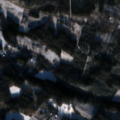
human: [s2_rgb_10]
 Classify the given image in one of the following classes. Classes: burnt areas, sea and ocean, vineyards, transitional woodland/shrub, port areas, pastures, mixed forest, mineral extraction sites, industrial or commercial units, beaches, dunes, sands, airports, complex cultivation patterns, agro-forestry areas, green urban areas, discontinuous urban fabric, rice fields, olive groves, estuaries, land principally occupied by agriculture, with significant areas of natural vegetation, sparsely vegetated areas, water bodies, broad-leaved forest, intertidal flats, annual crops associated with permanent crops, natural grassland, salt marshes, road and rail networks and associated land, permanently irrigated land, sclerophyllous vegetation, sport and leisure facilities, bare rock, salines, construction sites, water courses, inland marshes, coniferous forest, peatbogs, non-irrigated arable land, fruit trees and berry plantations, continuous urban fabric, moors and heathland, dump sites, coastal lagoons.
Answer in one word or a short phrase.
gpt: land principally occupied by agriculture, with significant areas of natural vegetation, coniferous forest, mixed forest, transitional woodland/shrub